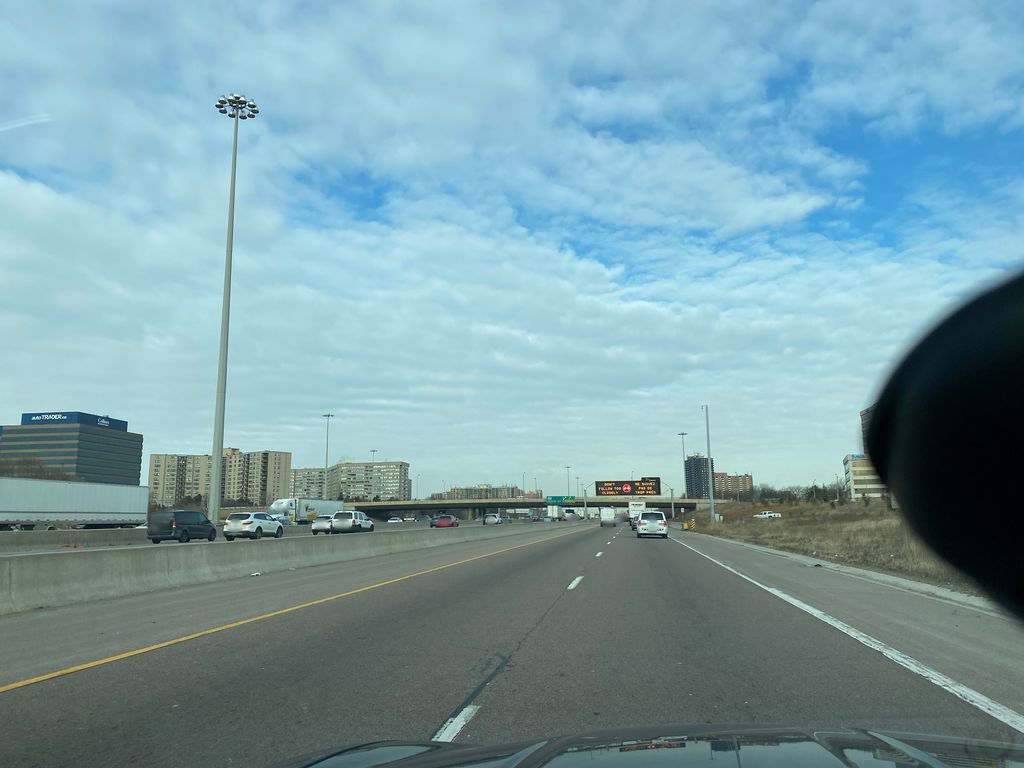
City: toronto